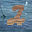
Label: 2